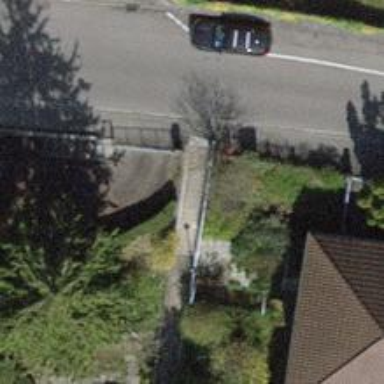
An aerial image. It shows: Road with steps.